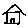
Label: house